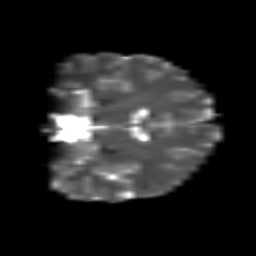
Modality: T2w
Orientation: coronal
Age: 18
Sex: male
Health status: healthy
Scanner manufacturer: siemens
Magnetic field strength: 3 T
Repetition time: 8.6 s
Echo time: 0.095 s